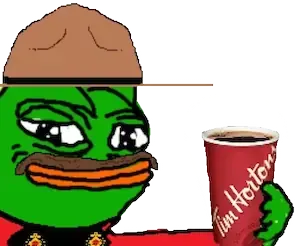
Label: 5_Pepe